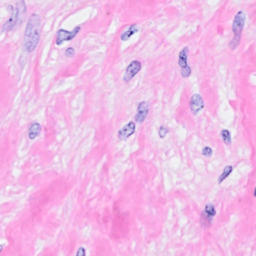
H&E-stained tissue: Breast